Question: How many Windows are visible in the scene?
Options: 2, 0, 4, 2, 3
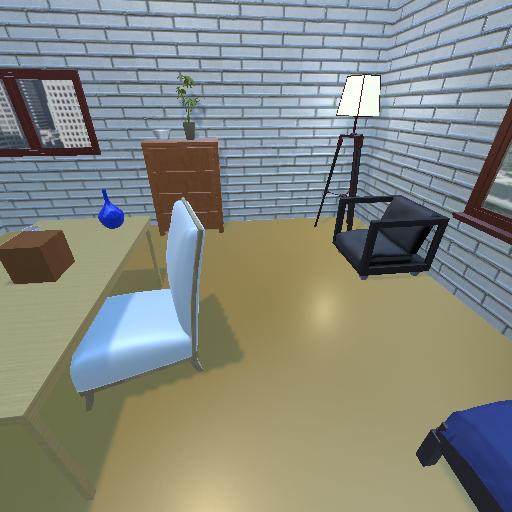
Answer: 2